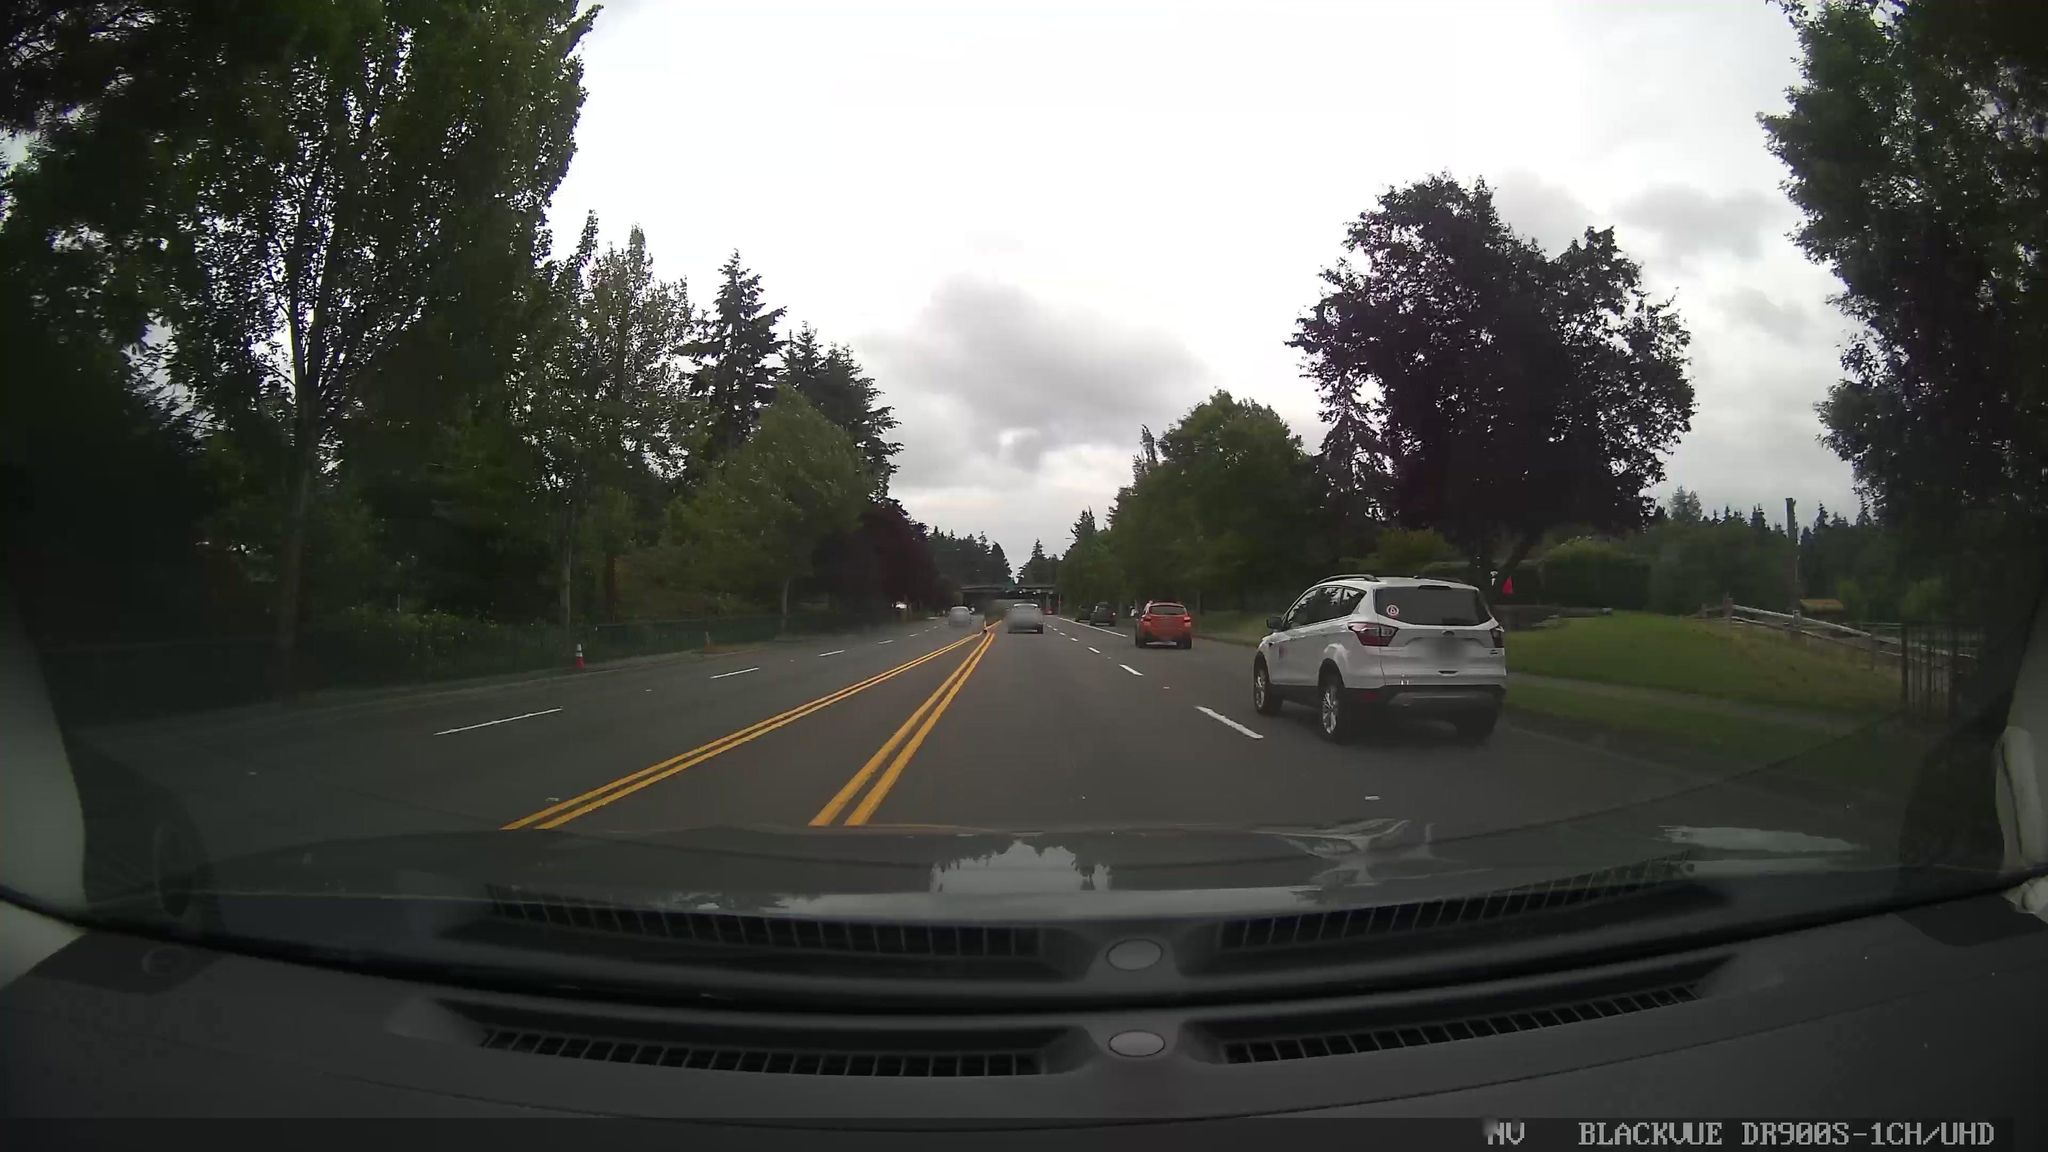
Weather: cloudy
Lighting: day
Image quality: slightly poor
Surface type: driving surface
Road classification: footway
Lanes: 4, 5
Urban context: urban centre
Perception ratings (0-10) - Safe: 2.73, Lively: 3.84, Beautiful: 1.58, Boring: 2.29, Depressing: 0.62, Wealthy: 3.76